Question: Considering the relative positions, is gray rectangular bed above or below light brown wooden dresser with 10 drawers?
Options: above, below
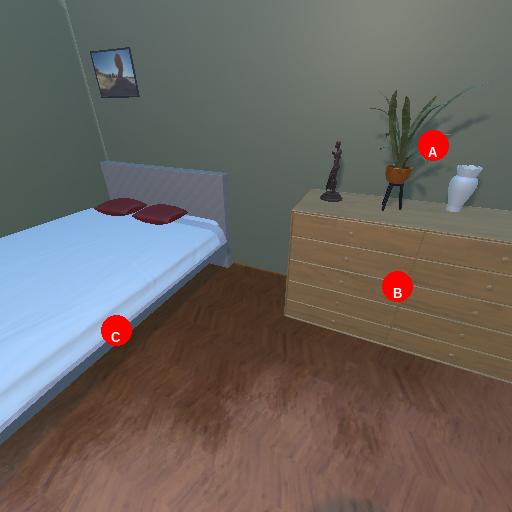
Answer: above